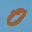
Label: 0